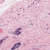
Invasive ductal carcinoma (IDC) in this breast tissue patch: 0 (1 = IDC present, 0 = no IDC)